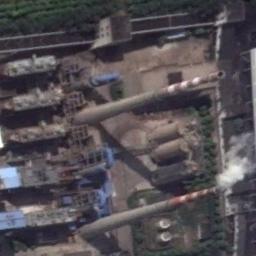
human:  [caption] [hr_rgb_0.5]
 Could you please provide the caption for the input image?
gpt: The thermal power station is next to some buildings and trees with white mist above .

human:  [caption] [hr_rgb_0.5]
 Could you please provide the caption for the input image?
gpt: There are many buildings of different shapes next to the thermal power station .

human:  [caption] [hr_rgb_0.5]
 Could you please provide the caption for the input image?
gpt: There are two thermal power stations and several building blocks .

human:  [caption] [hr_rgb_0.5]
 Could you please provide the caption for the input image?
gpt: In the thermal power station there are many machines and equipment, pipelines, two chimneys, one is smoking .

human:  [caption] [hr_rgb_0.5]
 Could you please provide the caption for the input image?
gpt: There are some buildings and two chimneys on the thermal power station .